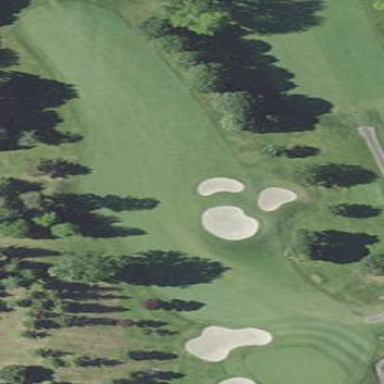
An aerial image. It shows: Golf fairway surrounded by grass.